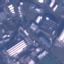
Label: Industrial